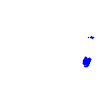
Particle: electron